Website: macys
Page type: delivery-shipping
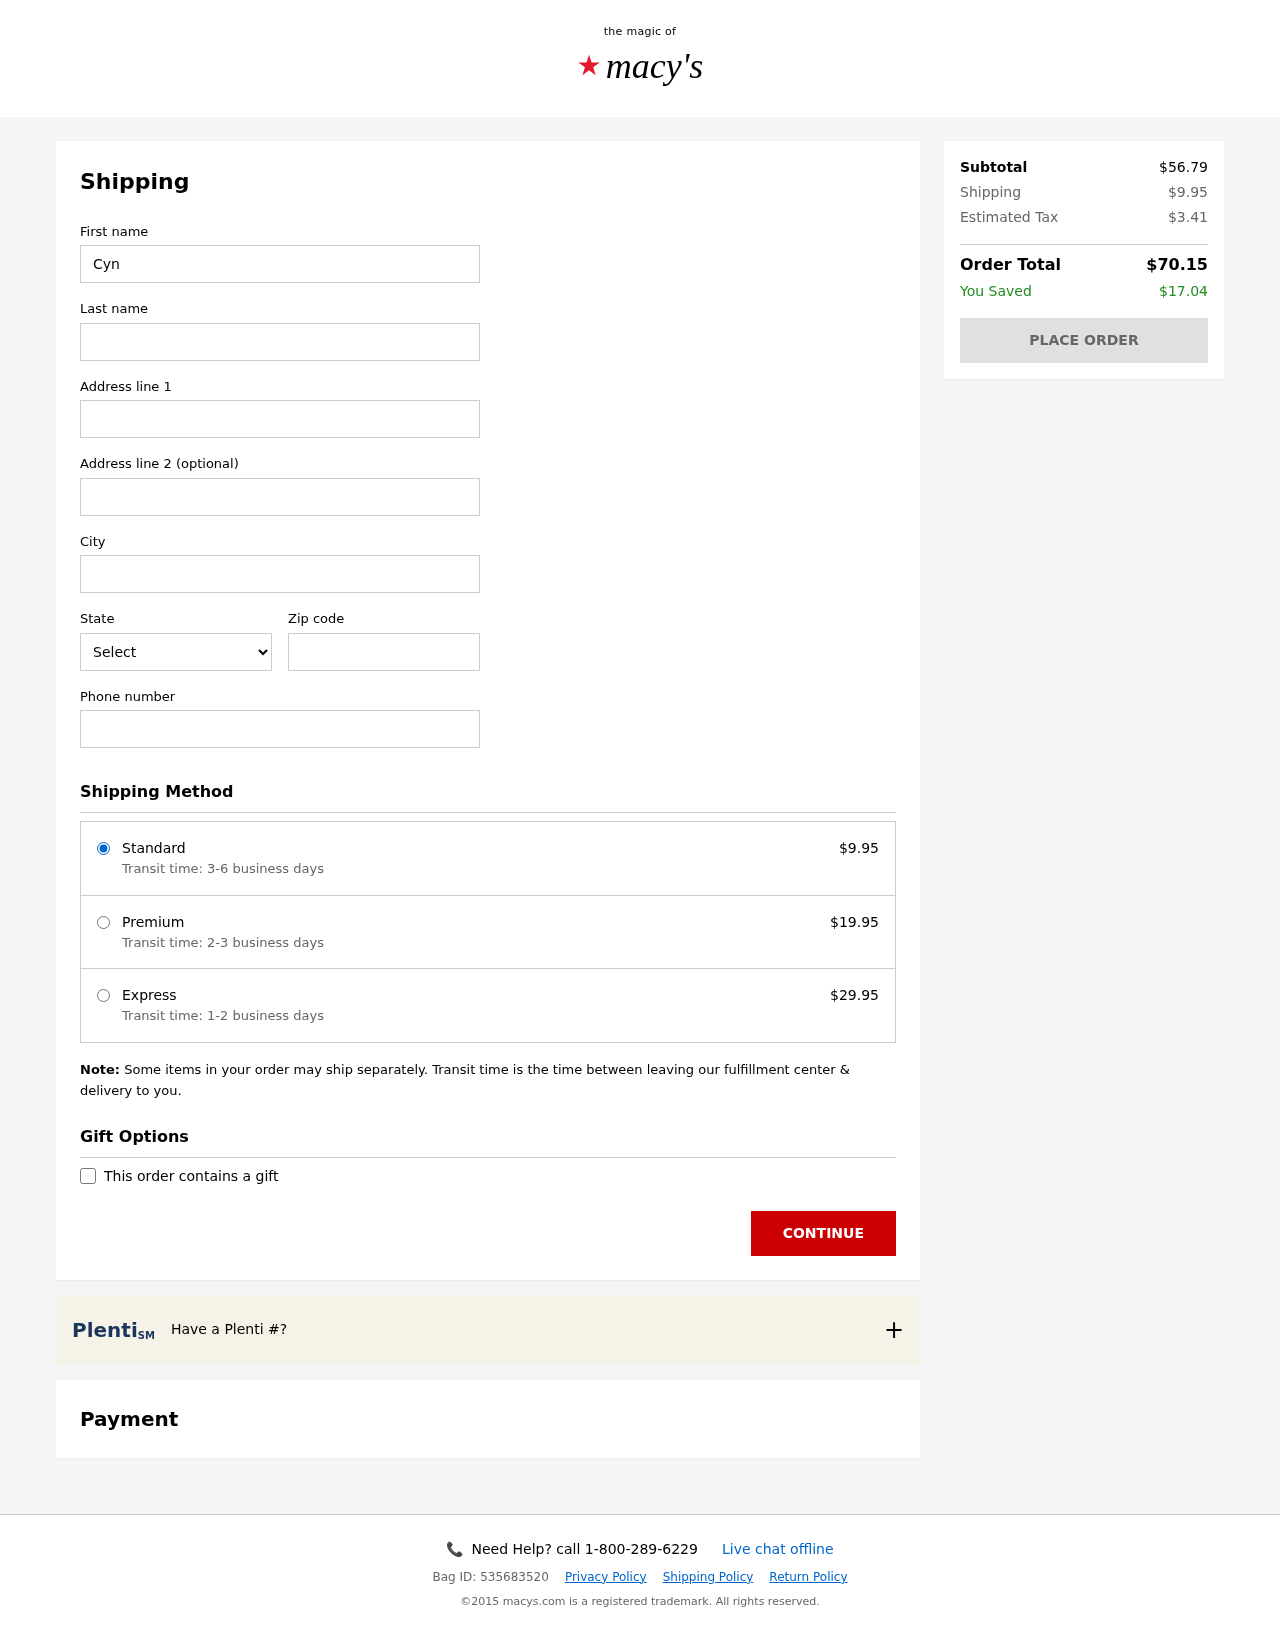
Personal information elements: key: PII_CITY
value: Williamsville
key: PII_FIRSTNAME
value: Cynthia
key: PII_LASTNAME
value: Kelly
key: PII_PHONE
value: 3027135062
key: PII_POSTCODE
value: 89941
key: PII_STATE_ABBR
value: SC
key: PII_STREET
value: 293 Michael Prairie
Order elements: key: ORDER_SHIPPING_COST
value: $9.95
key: ORDER_SHIPPING_PREMIUM
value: $19.95
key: ORDER_SHIPPING_EXPRESS
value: $29.95
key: ORDER_SUBTOTAL
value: $56.79
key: ORDER_TAX
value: $3.41
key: ORDER_TOTAL
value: $70.15
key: ORDER_SAVINGS
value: $17.04